Question: Am building a list of widgets with JSPlumb and AngularJS, i need to enable resize using the handler on each widget. There is an <URL> already on it, i have implemented , but resize does not happen.
here is my code,
'''
<div ng-controller="CustomWidgetCtrl" plumb-item class="item" resizeable>
'''
'''
routerApp.directive('resizeable',function($compile){
return{
restrict: 'A',
link: function(scope, element, attrs){
element.resizeable({
resize : function(event, ui) {
jsPlumb.repaint(ui.helper);
},
handles: "all"
});
}
};
'''
Here is the <URL>
Output after implementing pankajparkar's code,

'''
<div ng-controller="CustomWidgetCtrl" plumb-item class="item" style="margin: 20px; top: 50px; left: 110px; height: 480px; width: 400px; " ng-repeat="widget in dashboard.widgets" ng-style="{ 'left':widget.sizeX, 'top':widget.sizeY }" data-identifier="{{widget.id}}" resizeable >
'''
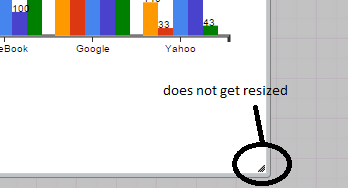
Answer: No need to move jQuery before angularjs.
Just wrap the element inside $, so that jQuery will understand that DOM and bind resizable event properly. Instead of link use compile if you are not dependent on scope and
Compile is comparatively faster than link.
'''
routerApp.directive('resizeable', function() {
return {
restrict: 'A',
compile: function(element, attrs) {
$(element).resizable({
resize: function(event, ui) {
jsPlumb.repaint(ui.helper);
},
handles: "all"
});
}
};
});
'''
<URL>
Hope this will helpful to you.